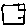
Label: square